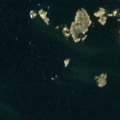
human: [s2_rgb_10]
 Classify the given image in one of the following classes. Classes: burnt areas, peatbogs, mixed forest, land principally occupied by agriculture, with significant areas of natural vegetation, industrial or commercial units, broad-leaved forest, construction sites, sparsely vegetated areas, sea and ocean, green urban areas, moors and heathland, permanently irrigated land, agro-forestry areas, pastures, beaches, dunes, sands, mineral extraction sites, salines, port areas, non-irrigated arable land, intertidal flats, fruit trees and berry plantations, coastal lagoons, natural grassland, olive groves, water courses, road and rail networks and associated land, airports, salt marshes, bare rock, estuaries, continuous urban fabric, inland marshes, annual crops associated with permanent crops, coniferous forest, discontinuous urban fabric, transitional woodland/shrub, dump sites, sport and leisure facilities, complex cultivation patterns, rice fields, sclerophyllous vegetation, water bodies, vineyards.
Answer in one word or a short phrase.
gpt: sea and ocean